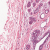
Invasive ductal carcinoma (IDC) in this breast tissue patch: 0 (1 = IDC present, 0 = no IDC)